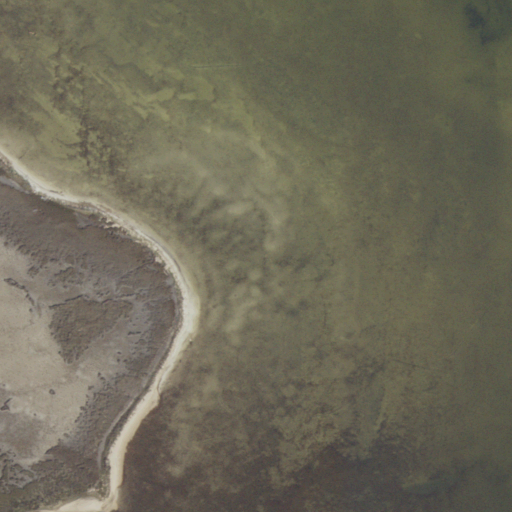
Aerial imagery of cape in Florida named Long Point containing open water and herbaceous wetlands